Question: In <URL>:
'''
.cfl #home-columns .col li:last-child {
position: absolute;
bottom: 0px;
}
'''
It's supposed to move the "more" link at the bottom of each of the four columns to the bottom of the shared container.
The problem is that the rule is being discarded by browsers. If you look at the live CSS through Firebug (or Chrome's dev tools, or IE's, or Opera's Dragonfly), the rule just isn't there. Yet if I enter the same rule directly in Firebug, it works fine.
I ran the CSS file through the W3C validator (<URL> and with the exception of a bunch of vendor-prefixed properties, everything checks out.
Color me puzzled. What am I missing?
EDIT:
At @Jason Gennaro's suggestion, I tried putting it in a different CSS file and loading that. It works fine when I put it in another CSS file. There's just something weird going on with ui.css. So, I could fix my problem by adding yet another stylesheet. I'd really rather avoid that, though, since the site already has fourteen CSS files, which is moderately ridiculous.
EDIT 2:

Here's a screenshot of the various states, showing the file as viewed directly in a browser, the CSS as shown in Chrome's live developer tools view, and the file as downloaded via wget from an off-site (non-web-server) linux box.
EDIT 3:
The problem was that a load balancer had a cached copy of the stylesheet for HTTPS only. So the fix is to get the stupid load balancer fixed.
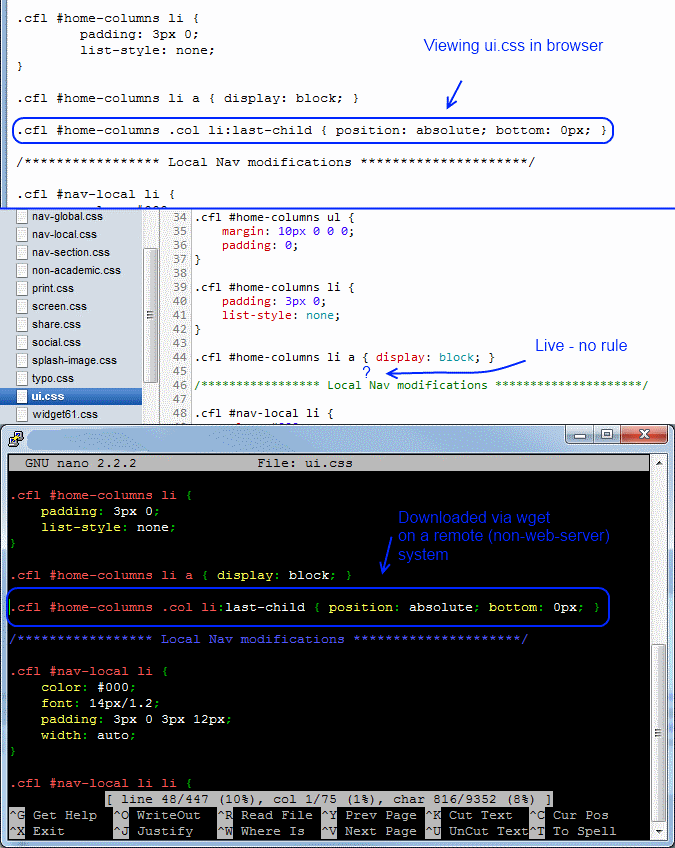
Answer: I don't see ui.css loaded anywhere. Are you sure you're loading the file?